Question: I have a table header where I have somewriting in the middle, and a previous and next button that I would like floated left and right. I have placed these in span elements. The Previous button floated left works fine, but the Next button floated right keeps going into the next row and I cannot get this fixed no matter what. I have tried 'style="display:inline;"' on both spans, I have tried 'style="white-space: nowrap;"' on the TH element, but no luck.
Here is my PHP output for the header row (it's all in one row, broken into multiple rows below for readability):
'''
<tr>
<th colspan="4">
<span style="float:left;">$sPreviousTicket</span>
$sTicketTask# $aProcess[id] - $aProcess[subject]
<span style="float:right;">$sNextTicket</span>
</th>
</tr>
'''
Here is the resulting HTML on my page:
'''
<tr>
<th colspan="4">
<span style="float:left;">
<input type="button" onclick="window.location = 'view_request.php?process_id=207';" value="Previous">
</span>
Ticket# 209 - 3G
<span style="float:right;">
<input type="button" onclick="window.location = 'view_request.php?process_id=212';" value="Next">
</span>
</th>
</tr>
'''
Here is a screenshot of the output:

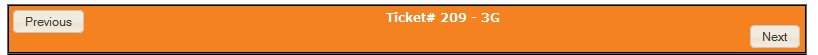
Answer: It's the "Ticket# 209 - 3G" line that's pushing it down. Make that line last, like:
'''
<span style="float:left;">button...</span>
<span style="float:right;">button...</span>
Ticket# 209 - 3G
'''